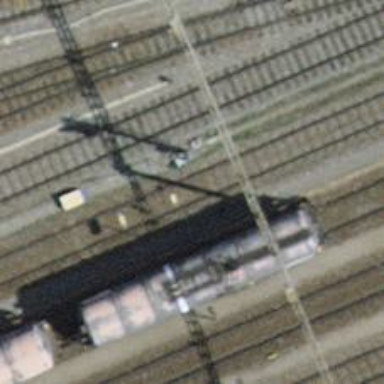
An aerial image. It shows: Railway signal.